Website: crate-barrel
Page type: delivery-shipping
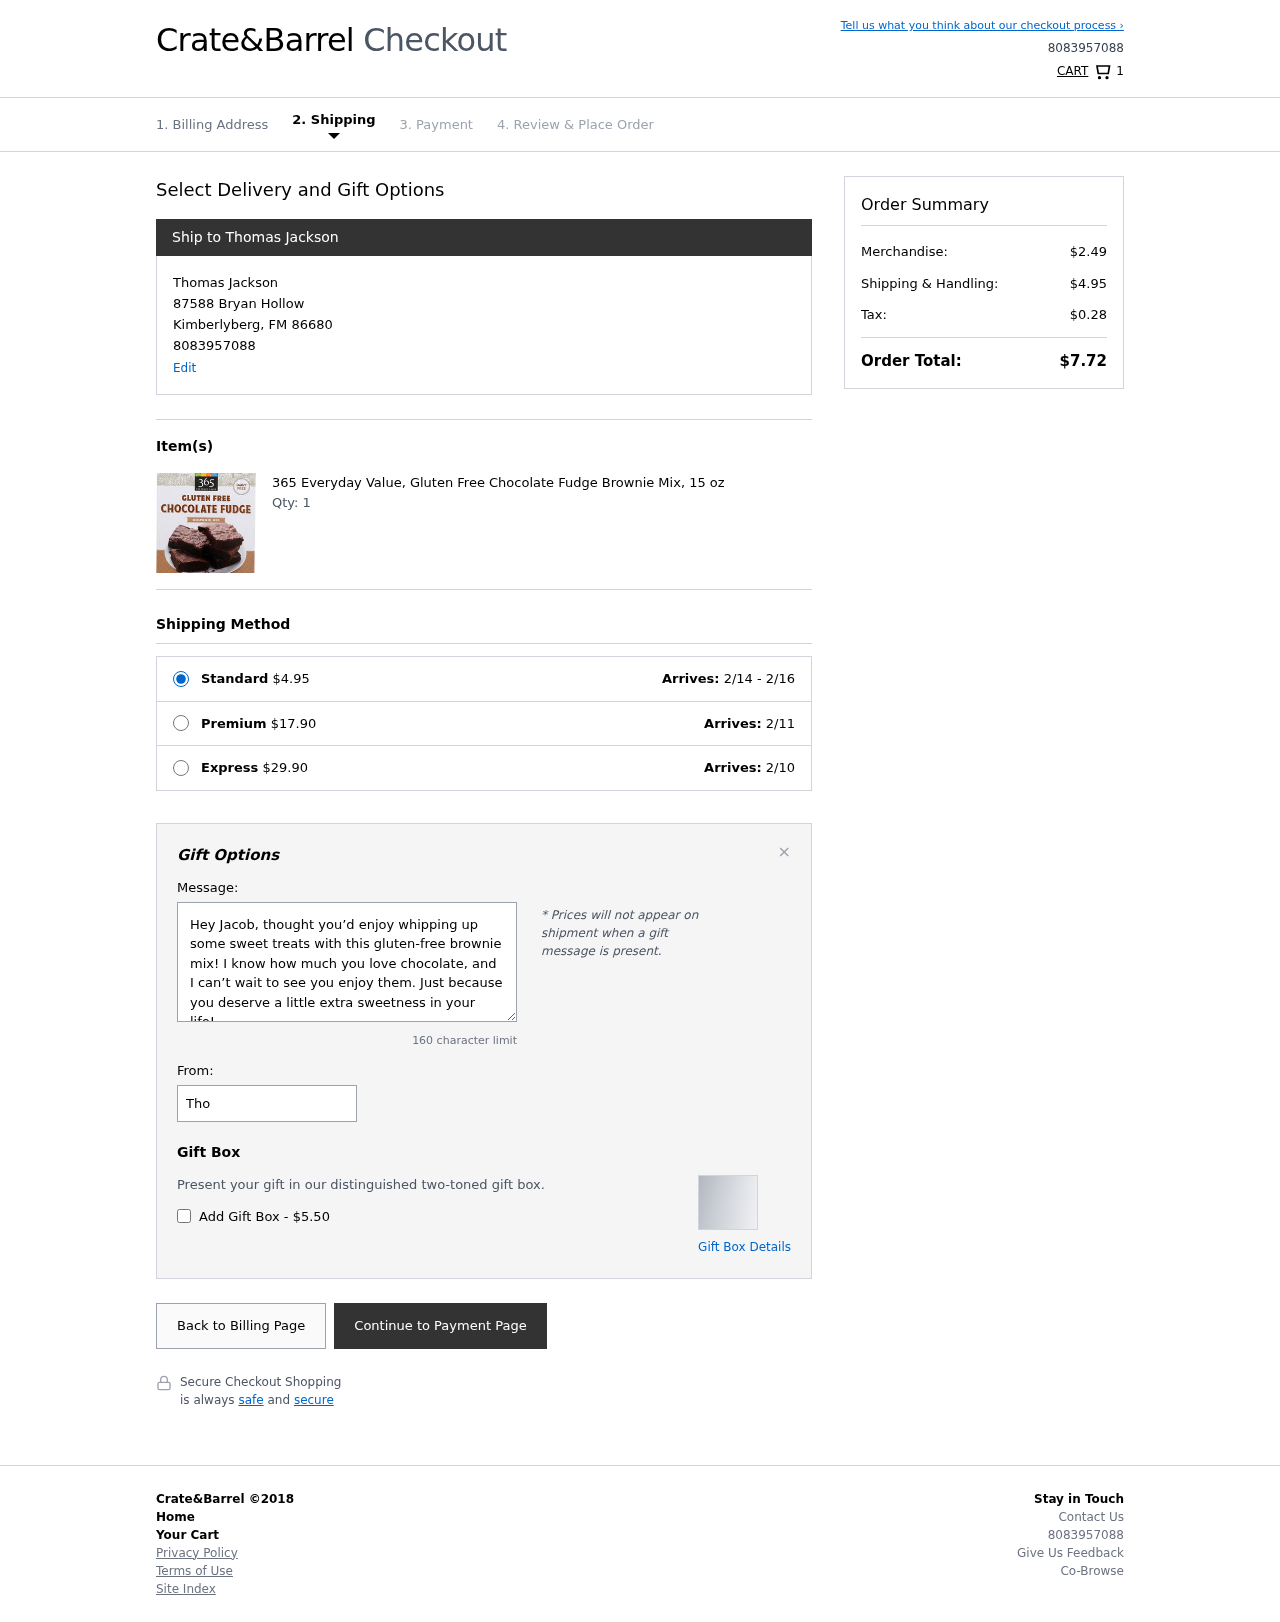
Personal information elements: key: PII_CITY
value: Kimberlyberg
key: PII_FULLNAME
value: Thomas Jackson
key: PII_PHONE
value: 8083957088
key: PII_POSTCODE
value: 86680
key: PII_STATE_ABBR
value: FM
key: PII_STREET
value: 87588 Bryan Hollow
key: PII_FIRSTNAME
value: Thomas
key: PII_LASTNAME
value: Jackson
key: PII_FULLNAME2
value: Thomas Jackson
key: PII_FULLNAME3
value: Thomas Jackson
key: PII_FIRSTNAME2
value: Thomas
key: PII_FIRSTNAME3
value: Thomas
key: PII_LASTNAME2
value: Jackson
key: PII_LASTNAME3
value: Jackson
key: PII_FIRSTNAME_DERIVED
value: Thomas
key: PII_LASTNAME_DERIVED
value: Jackson
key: PII_FULLNAME_DERIVED
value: Thomas Jackson
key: PII_NAME_FULL_DERIVED
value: Thomas Jackson
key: PII_PHONE_LINE
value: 7088
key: PII_PHONE_SUFFIX
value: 7088
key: PII_PHONE2
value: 8083957088
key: PII_PHONE3
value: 8083957088
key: PII_PHONE_NUMERIC
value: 8083957088
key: PII_PHONE_LINE_NUMERIC
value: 7088
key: PII_PHONE_SUFFIX_NUMERIC
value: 7088
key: PII_PHONE2_NUMERIC
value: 8083957088
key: PII_PHONE3_NUMERIC
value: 8083957088
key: PII_PHONE_DIGITS
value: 8083957088
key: PII_PHONE_LAST4
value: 7088
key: PII_GIFT_MESSAGE
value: Hey Jacob, thought you’d enjoy whipping up some sweet treats with this gluten-free brownie mix! I know how much you love chocolate, and I can’t wait to see you enjoy them. Just because you deserve a little extra sweetness in your life!
Thomas
Product elements: key: PRODUCT1_NAME
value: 365 Everyday Value, Gluten Free Chocolate Fudge Brownie Mix, 15 oz
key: PRODUCT1_QUANTITY
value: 1
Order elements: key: ORDER_NUM_ITEMS
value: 1
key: ORDER_SHIPPING_COST
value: $4.95
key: ORDER_DELIVERY_DATE
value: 2/14 - 2/16
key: PREMIUM_SHIPPING_COST
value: $17.90
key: PREMIUM_DELIVERY_DATE
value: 2/11
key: EXPRESS_SHIPPING_COST
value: $29.90
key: EXPRESS_DELIVERY_DATE
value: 2/10
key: ORDER_SUBTOTAL
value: $2.49
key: ORDER_SHIPPING_COST2
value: $4.95
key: ORDER_TAX
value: $0.28
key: ORDER_TOTAL
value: $7.72